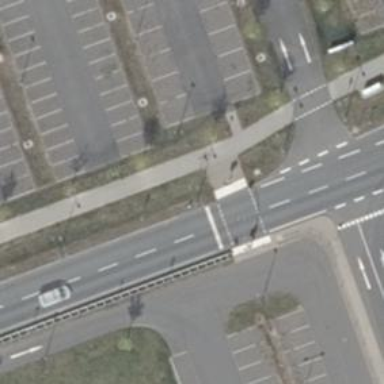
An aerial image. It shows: Footway with traffic signals at crossing.